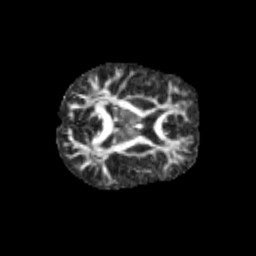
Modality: FA
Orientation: axial
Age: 11
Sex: male
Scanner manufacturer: siemens
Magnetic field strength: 3 T
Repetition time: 3.8 s
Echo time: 0.07 s